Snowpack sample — Snodgrass Mountain, Crested Butte, Colorado (2/4/25, 12:06 PM MST)
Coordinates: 38.923, -106.968
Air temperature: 35 °F
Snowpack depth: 80 cm
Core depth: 20 cm
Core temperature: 33.8 °F
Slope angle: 14°, slope face: 78°
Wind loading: low
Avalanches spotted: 0
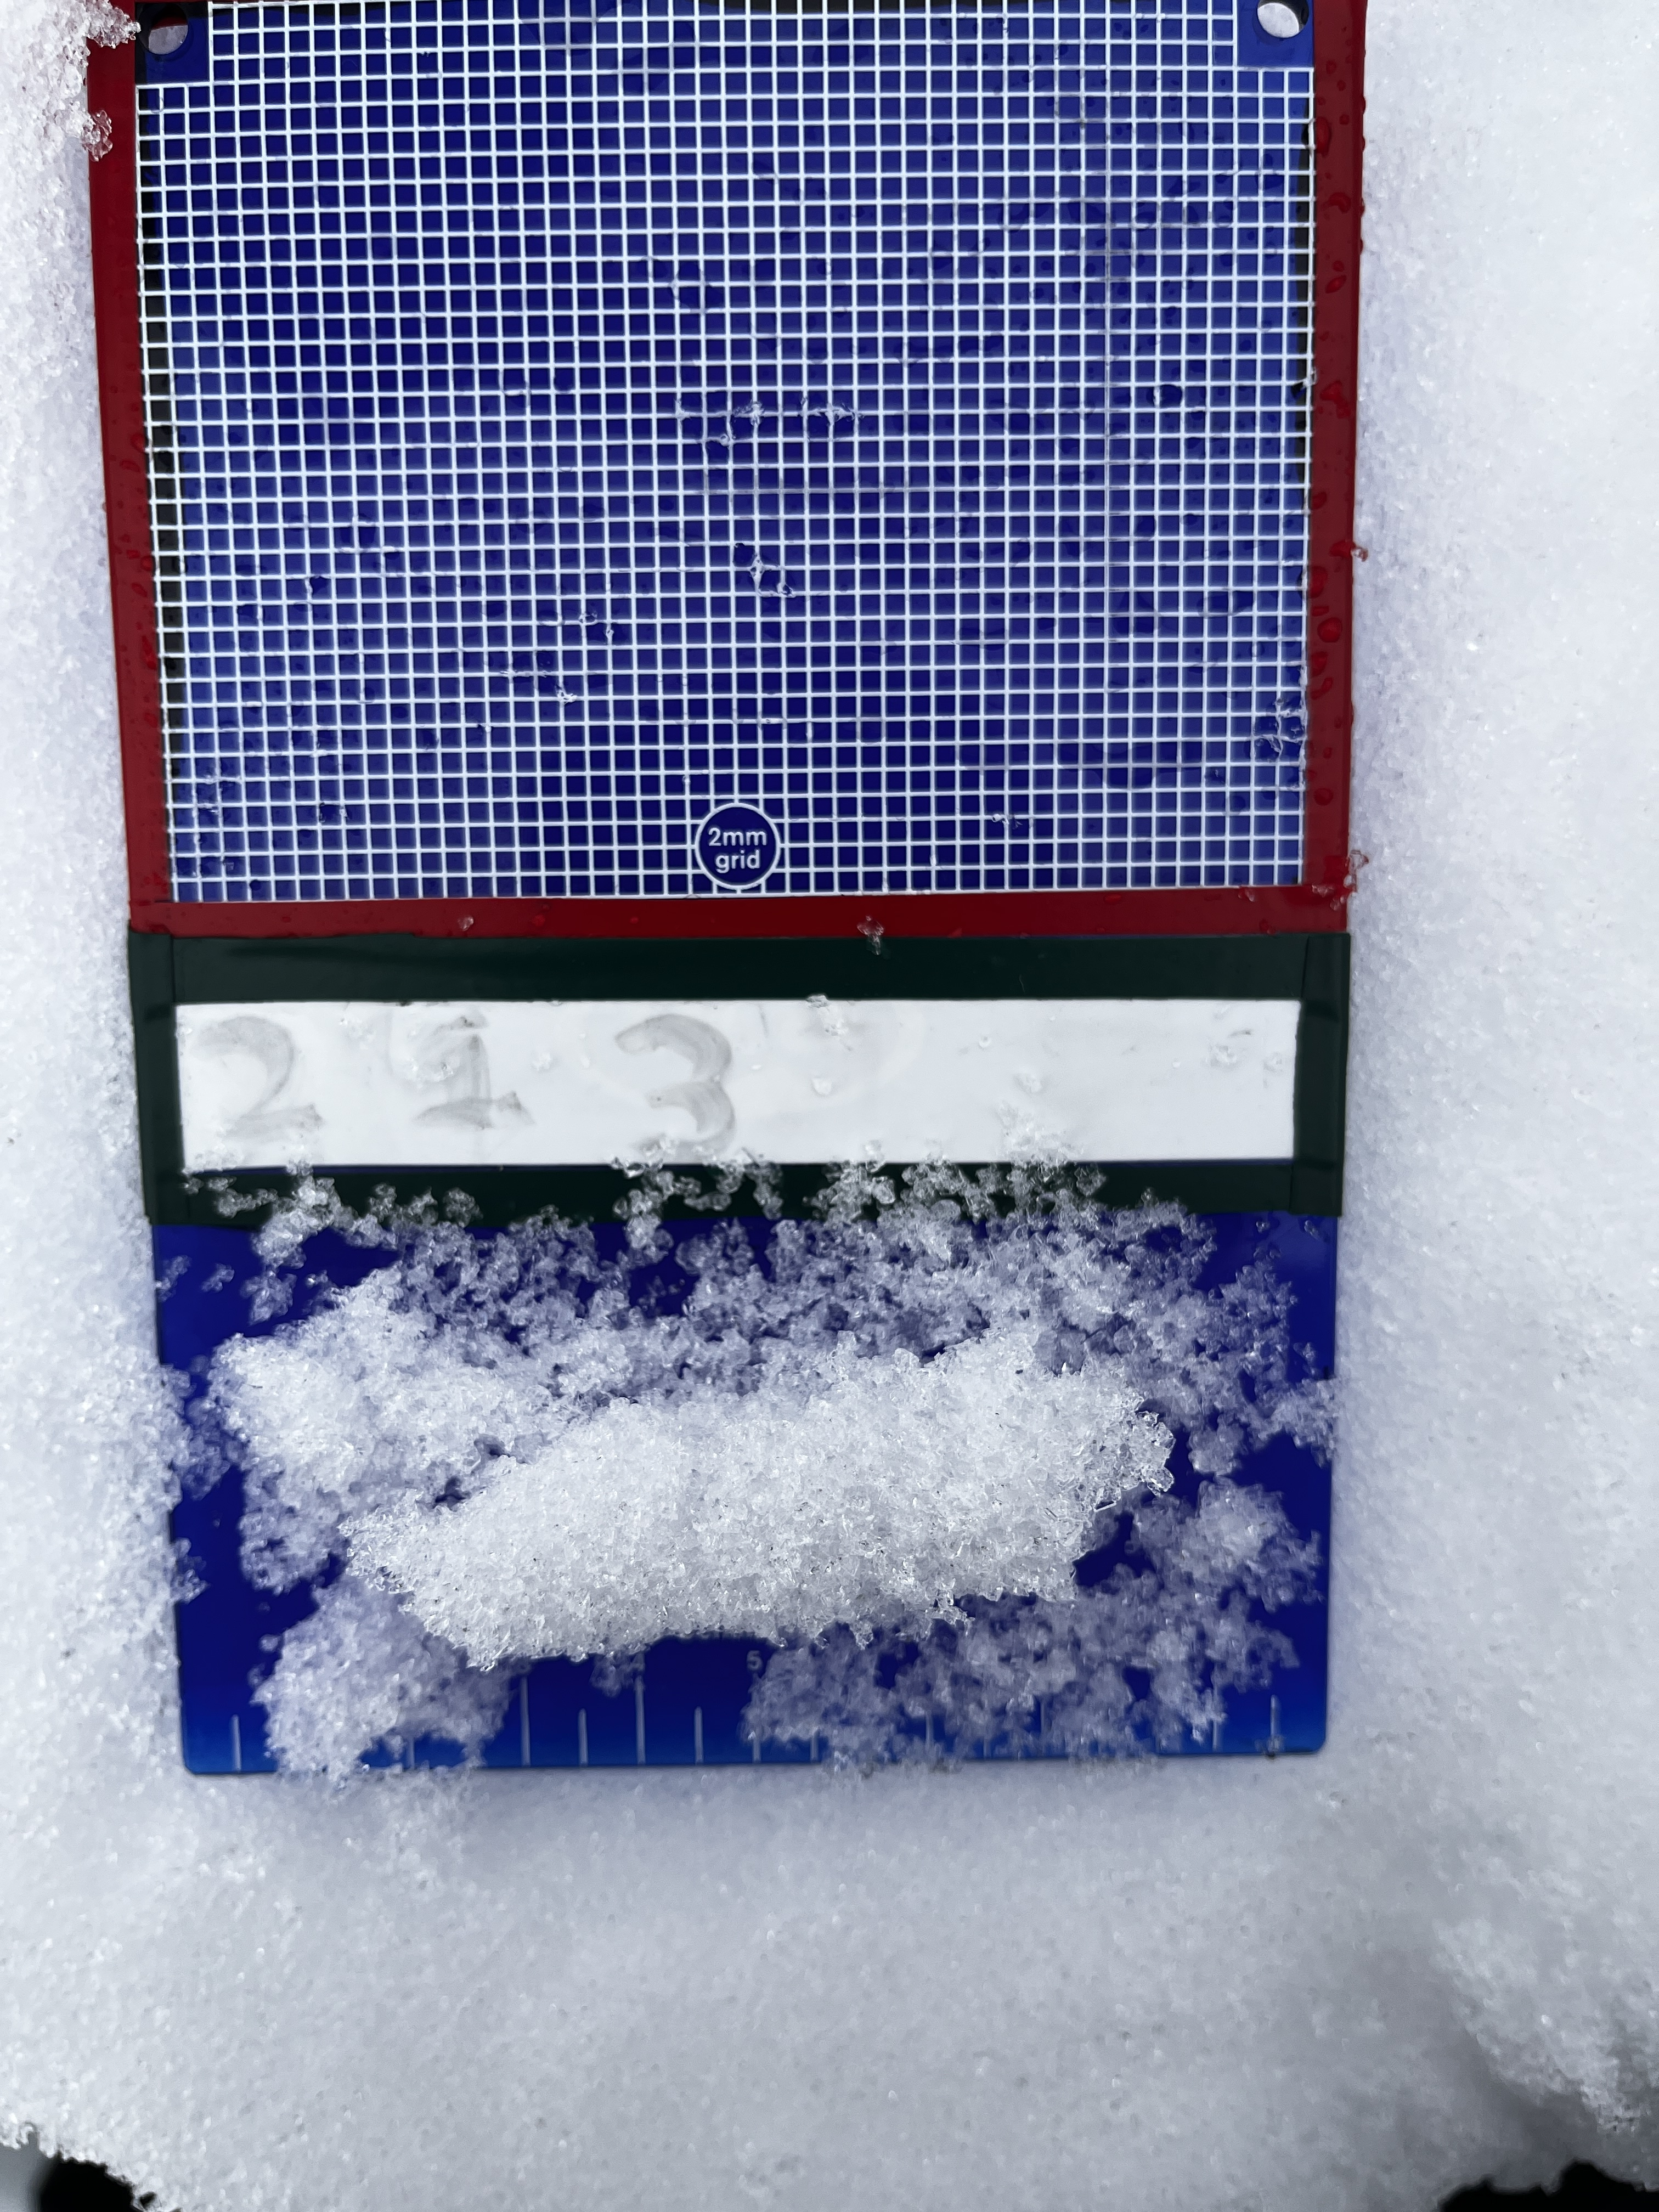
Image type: crystal_card
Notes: No avalanches nearby, unusually warm weather for the last month reported by residents, Collected 25 yards from treeline